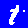
Digit: 1